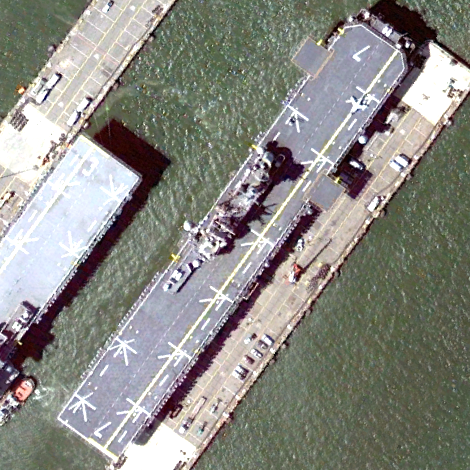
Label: assault